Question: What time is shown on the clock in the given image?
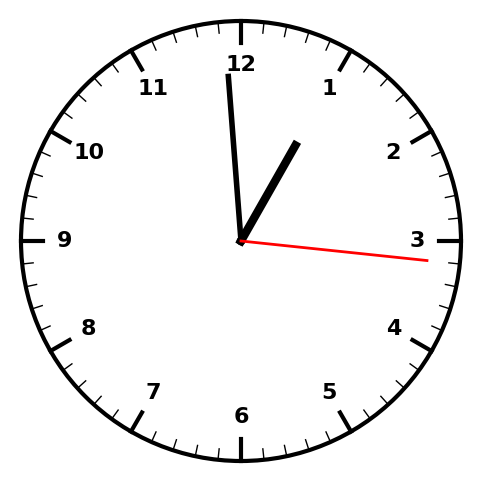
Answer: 12:59:16